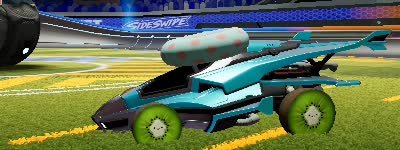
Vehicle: aftershock